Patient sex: F
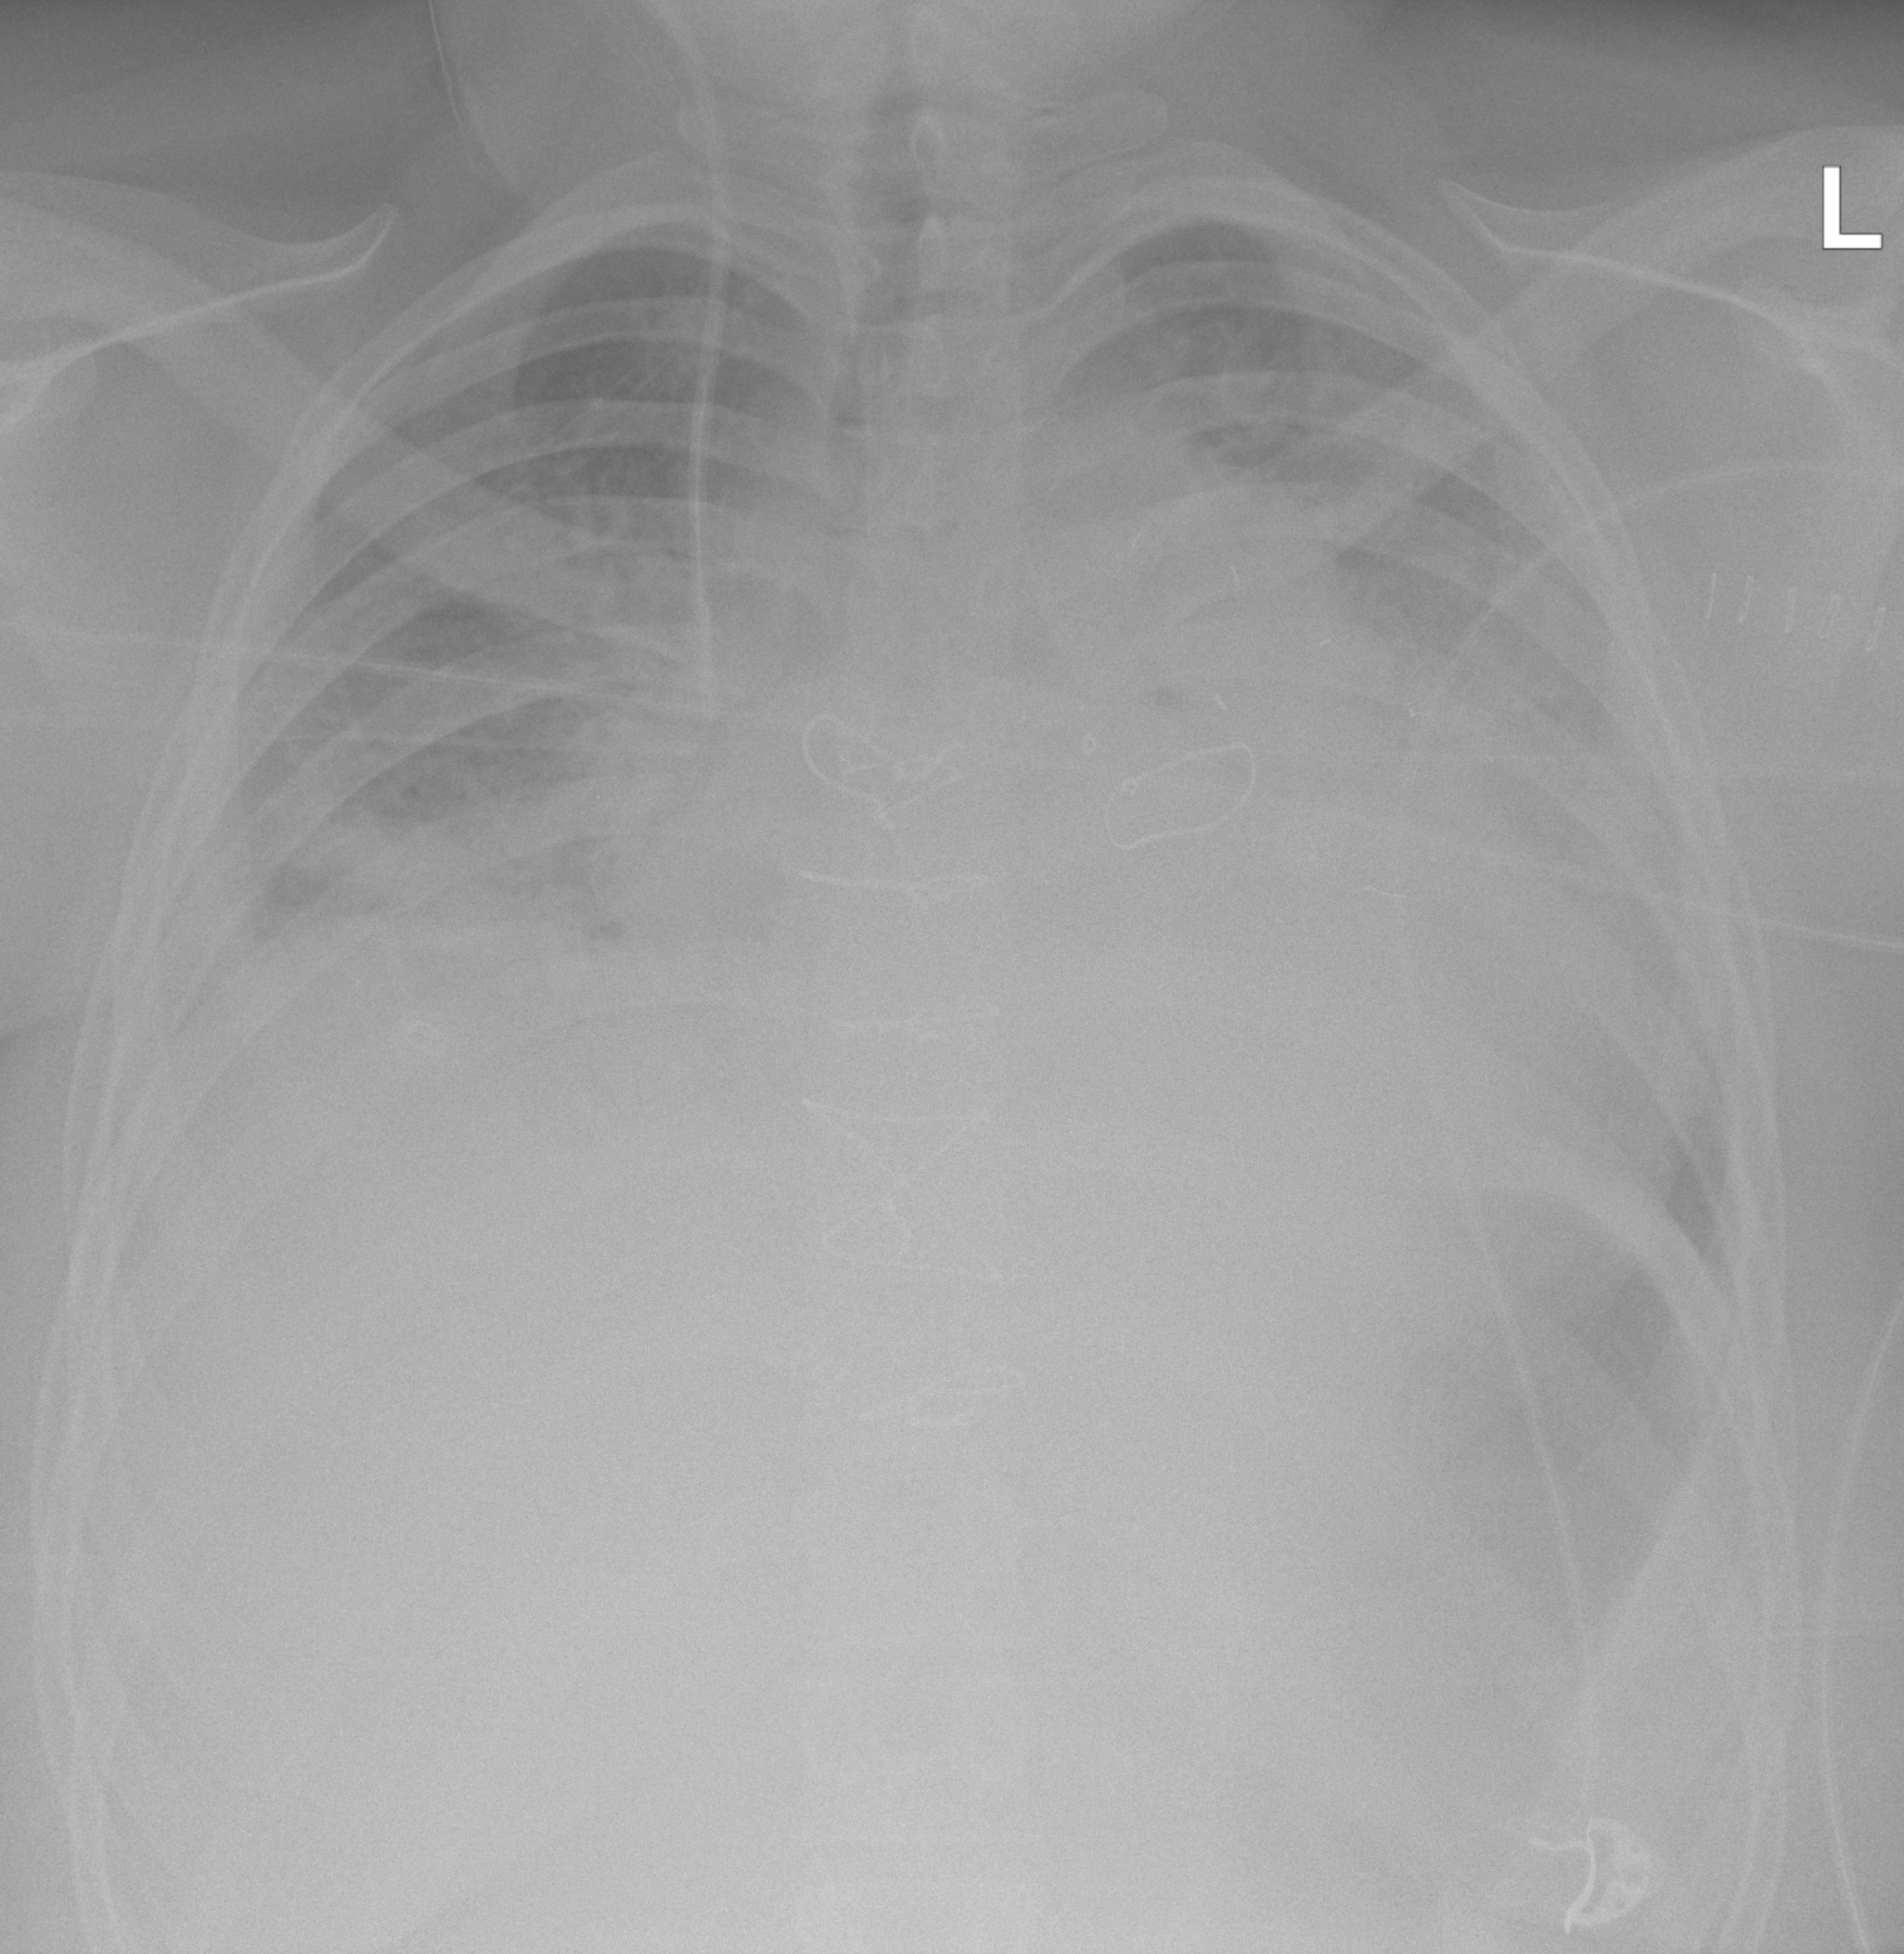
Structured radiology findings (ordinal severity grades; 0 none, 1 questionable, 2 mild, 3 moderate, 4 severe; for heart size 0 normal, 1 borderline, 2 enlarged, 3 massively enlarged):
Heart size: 2
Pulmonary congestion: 3
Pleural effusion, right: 1
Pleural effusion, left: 2
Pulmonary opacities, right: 0
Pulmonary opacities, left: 0
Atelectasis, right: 0
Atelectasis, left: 2